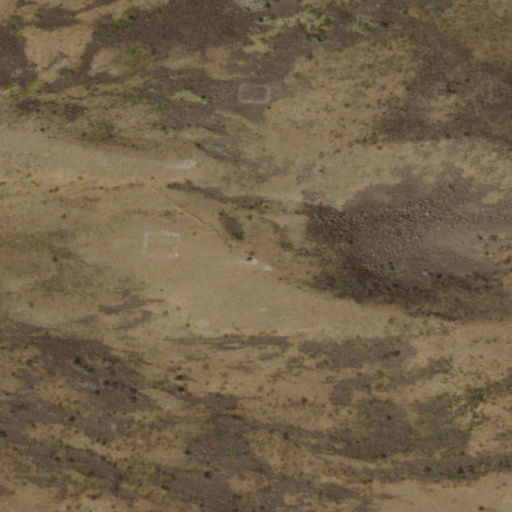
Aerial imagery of crater(s) in Nevada named The Crater containing grassland and shrub